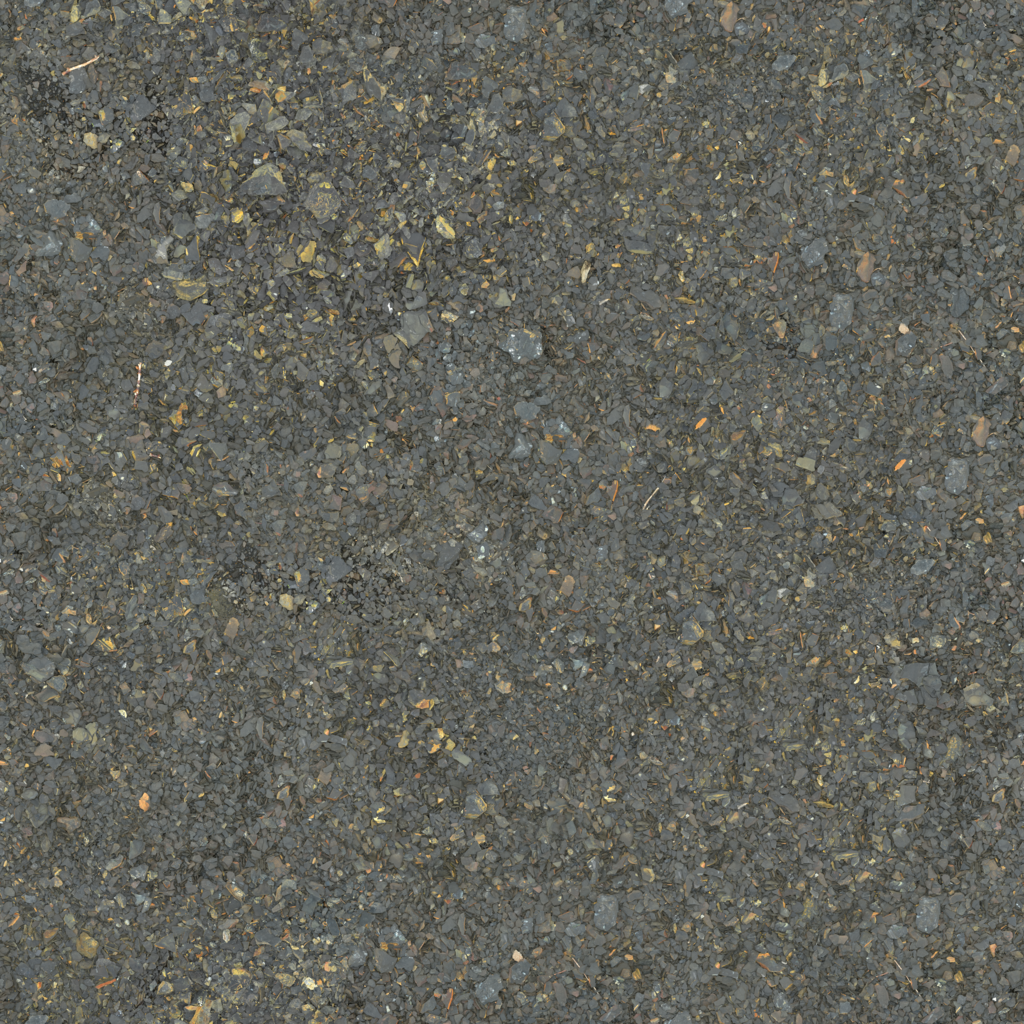
Texture map type: Color